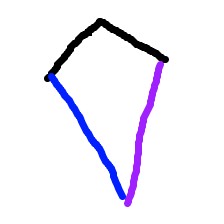
Shape: kite